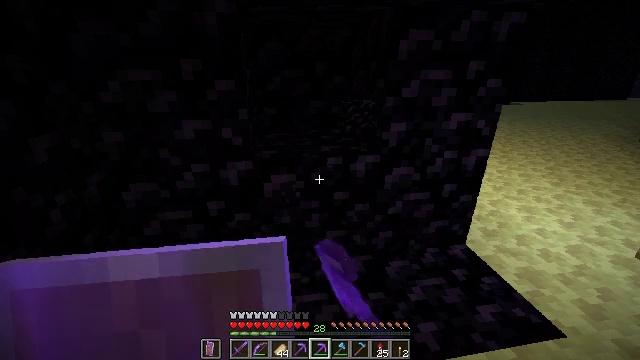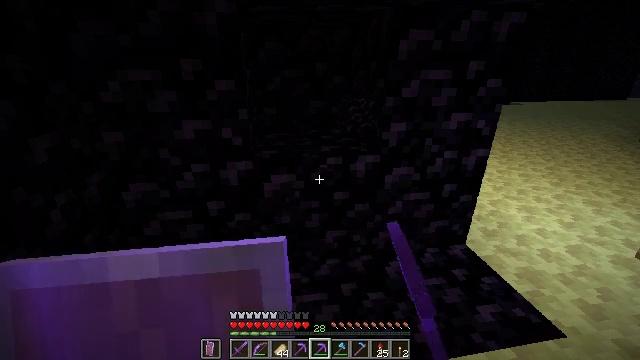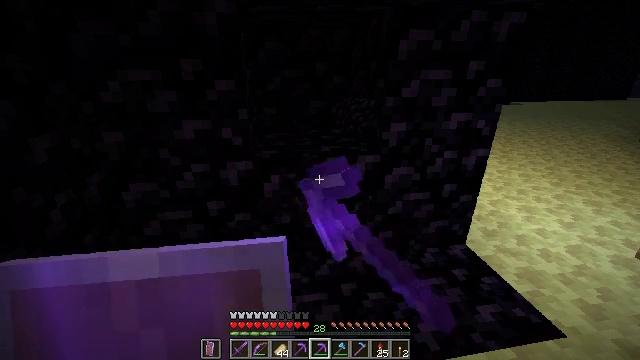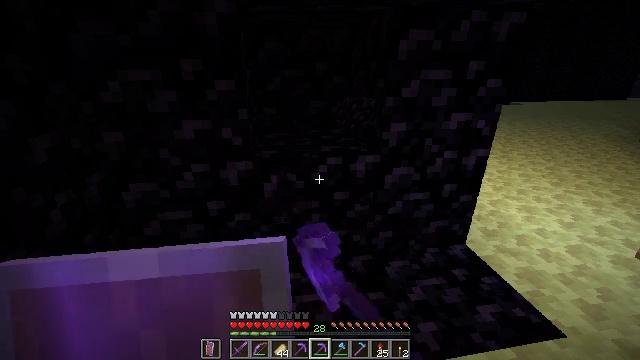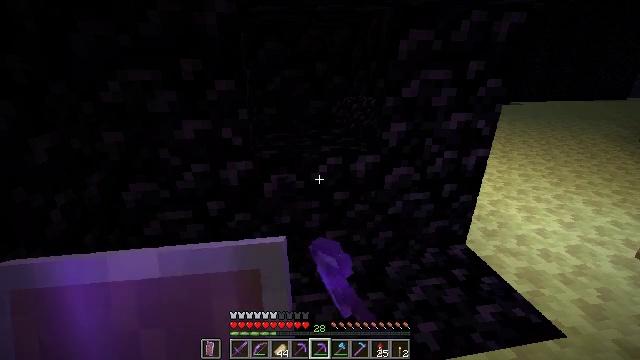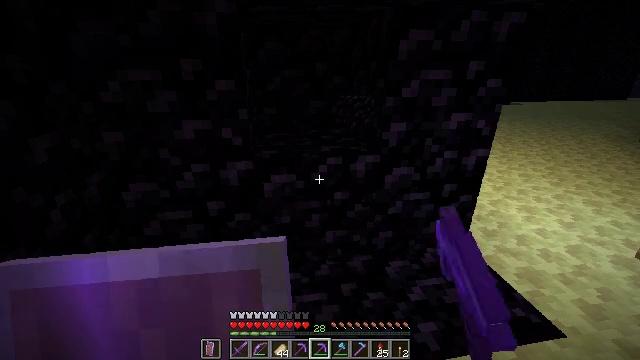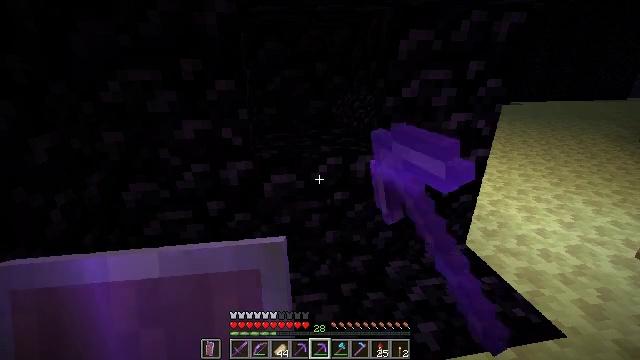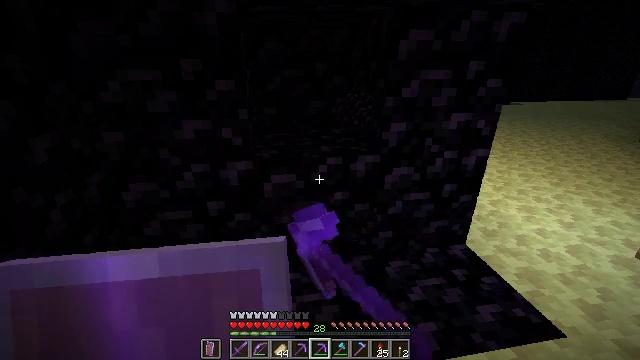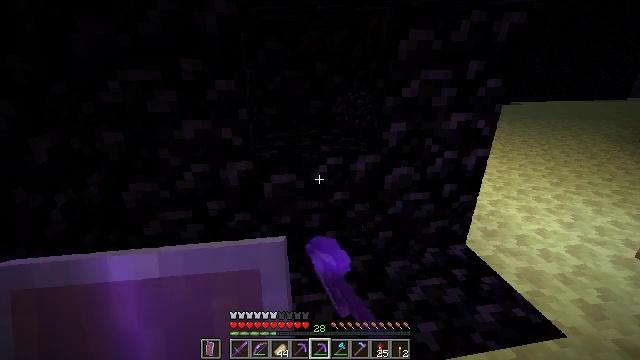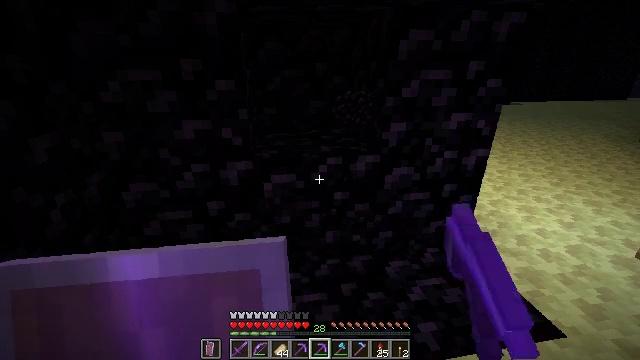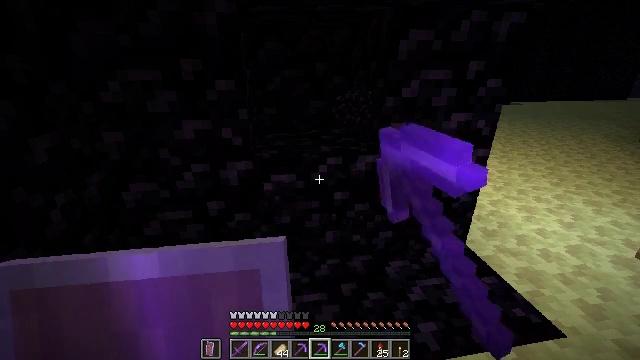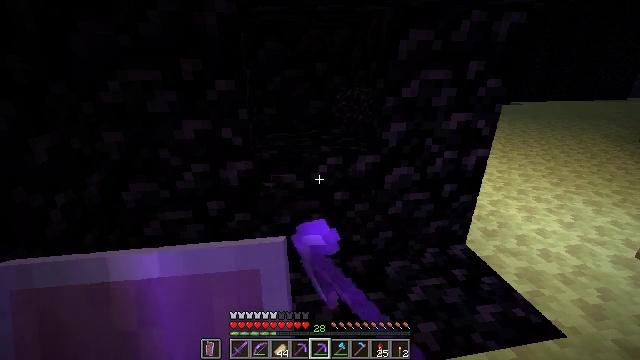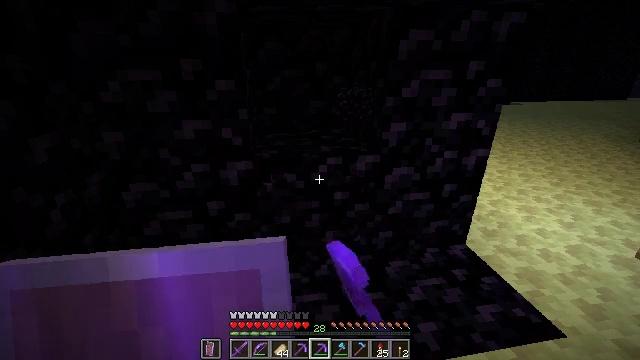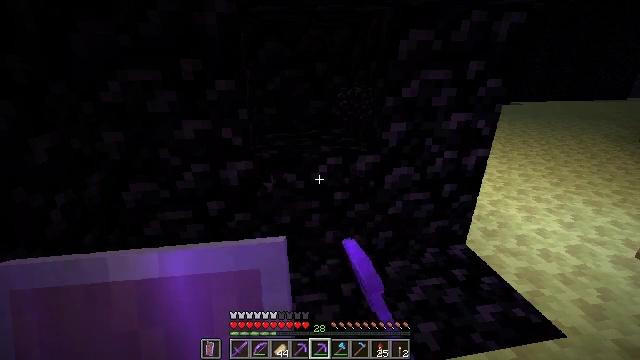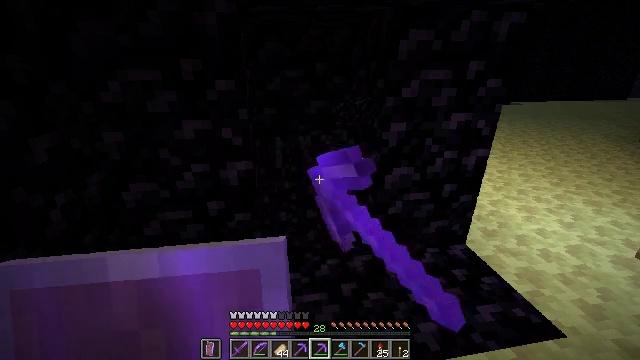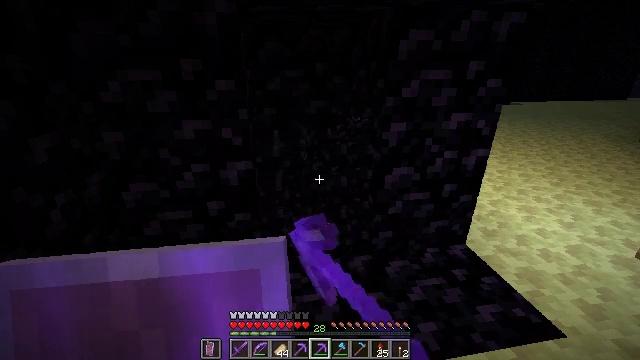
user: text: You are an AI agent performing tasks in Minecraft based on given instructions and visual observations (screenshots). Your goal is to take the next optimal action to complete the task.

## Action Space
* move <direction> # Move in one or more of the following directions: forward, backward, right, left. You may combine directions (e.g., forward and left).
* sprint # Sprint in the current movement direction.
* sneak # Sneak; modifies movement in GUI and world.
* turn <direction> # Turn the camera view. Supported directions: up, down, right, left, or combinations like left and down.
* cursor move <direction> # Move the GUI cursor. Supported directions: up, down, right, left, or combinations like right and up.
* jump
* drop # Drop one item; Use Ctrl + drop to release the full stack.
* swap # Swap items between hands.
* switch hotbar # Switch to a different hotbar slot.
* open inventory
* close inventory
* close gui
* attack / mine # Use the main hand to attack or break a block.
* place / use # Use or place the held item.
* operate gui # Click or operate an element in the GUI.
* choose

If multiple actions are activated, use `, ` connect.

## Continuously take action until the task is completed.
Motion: motion action
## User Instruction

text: Harvest obsidian for portal building.
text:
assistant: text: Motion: attack / mine
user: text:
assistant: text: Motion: attack / mine
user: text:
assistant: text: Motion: attack / mine
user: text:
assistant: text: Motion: attack / mine
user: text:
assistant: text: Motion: attack / mine
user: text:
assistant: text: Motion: attack / mine
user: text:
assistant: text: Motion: attack / mine
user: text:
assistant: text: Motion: attack / mine
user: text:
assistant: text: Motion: attack / mine
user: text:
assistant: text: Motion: attack / mine
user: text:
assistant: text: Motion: attack / mine
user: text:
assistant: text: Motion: attack / mine
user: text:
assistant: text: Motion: attack / mine
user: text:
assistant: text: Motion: attack / mine
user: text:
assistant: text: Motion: attack / mine
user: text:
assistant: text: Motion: attack / mine
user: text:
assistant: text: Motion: attack / mine
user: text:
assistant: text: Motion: attack / mine
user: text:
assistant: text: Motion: attack / mine
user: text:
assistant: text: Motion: attack / mine
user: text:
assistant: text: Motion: attack / mine
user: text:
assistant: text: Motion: attack / mine
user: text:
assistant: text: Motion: turn up, attack / mine
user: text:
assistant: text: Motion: turn up, attack / mine
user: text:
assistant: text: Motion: turn up, attack / mine
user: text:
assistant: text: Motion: move right, turn up, attack / mine
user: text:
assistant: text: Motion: move forward and move right, turn up, attack / mine
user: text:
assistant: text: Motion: move forward and move right, attack / mine
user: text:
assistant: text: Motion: move forward and move right, turn left and up, attack / mine
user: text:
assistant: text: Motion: move forward and move right, attack / mine